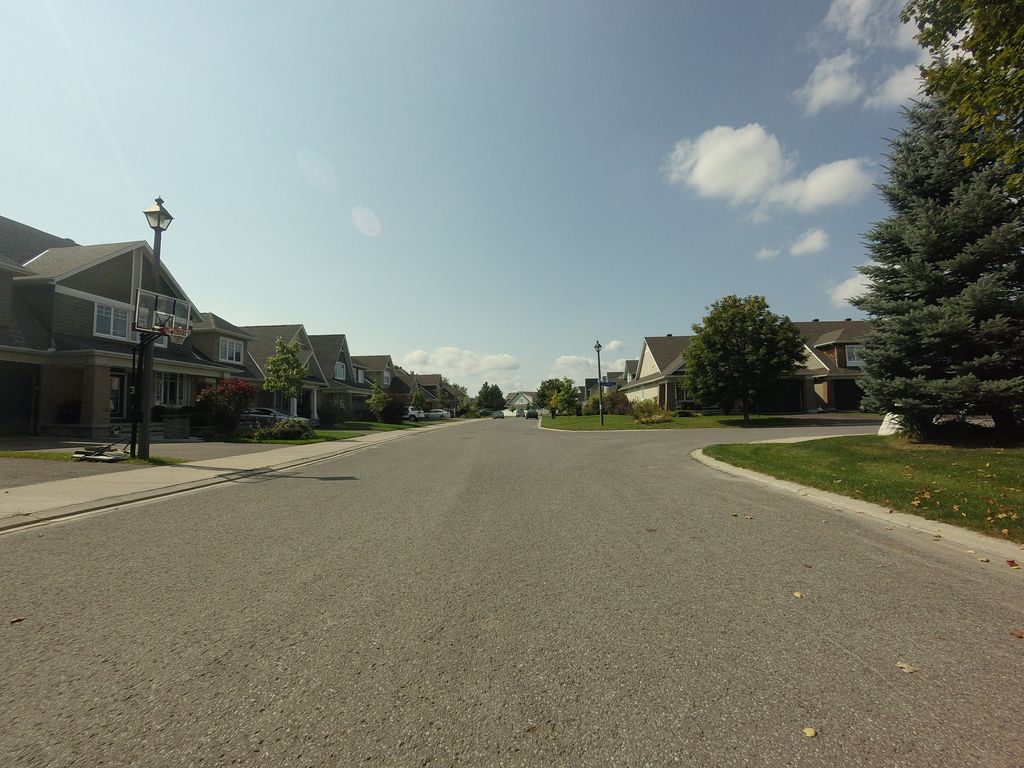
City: ottawa-gatineau